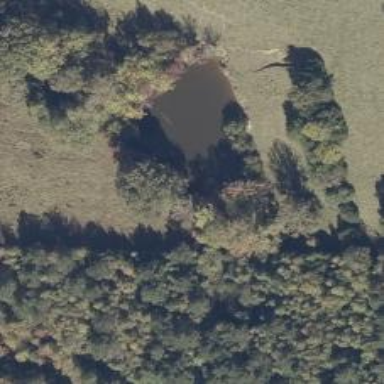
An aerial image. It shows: Peaceful pond surrounded by nature.